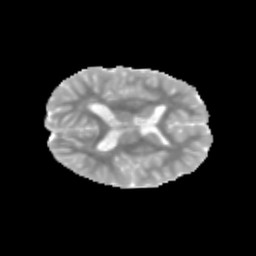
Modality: MD
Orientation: axial
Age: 11
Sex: male
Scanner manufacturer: siemens
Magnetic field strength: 3 T
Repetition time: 3.8 s
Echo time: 0.07 s